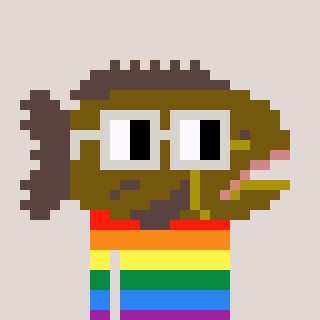
a pixel art character with square light gray glasses, a grouper-shaped head and a redpinkish-colored body on a warm background